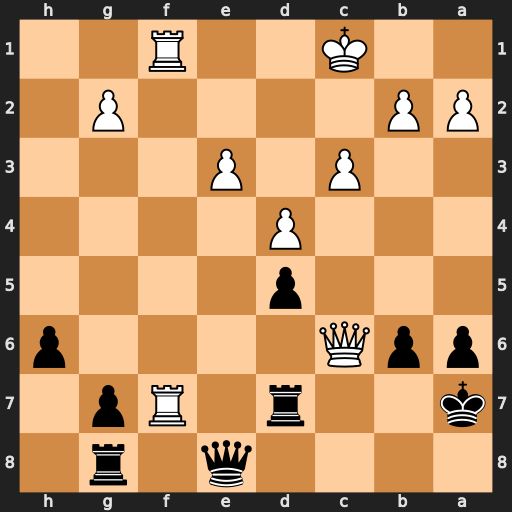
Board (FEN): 4q1r1/k2r1Rp1/ppQ4p/3p4/3P4/2P1P3/PP4P1/2K2R2
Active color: b
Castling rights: -
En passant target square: -
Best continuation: Rxf7 Rxf7+ Qxf7